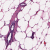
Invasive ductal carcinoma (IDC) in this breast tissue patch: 0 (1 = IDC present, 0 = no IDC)